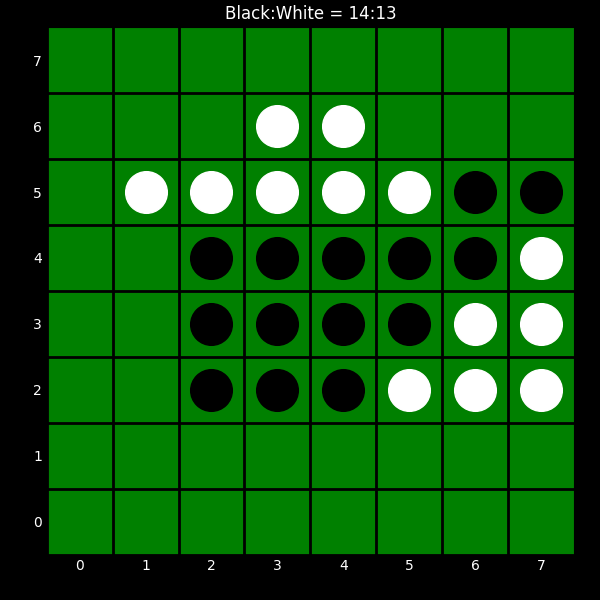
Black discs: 14
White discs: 13